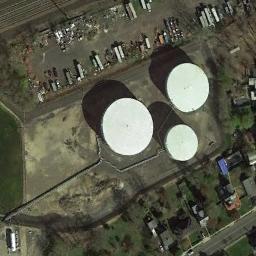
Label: storage_tank